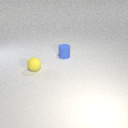
small yellow rubber sphere to the left of small blue rubber cylinder